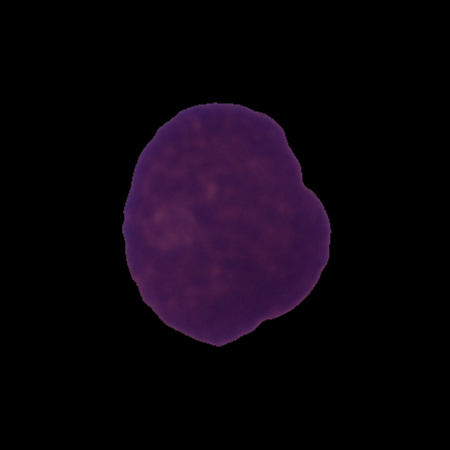
Label: cancer